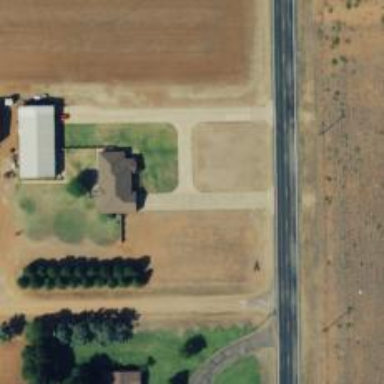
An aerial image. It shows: Driveway leading to service road.